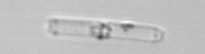
Label: Cerataulina_pelagica